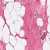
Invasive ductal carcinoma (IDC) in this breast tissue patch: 0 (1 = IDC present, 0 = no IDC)